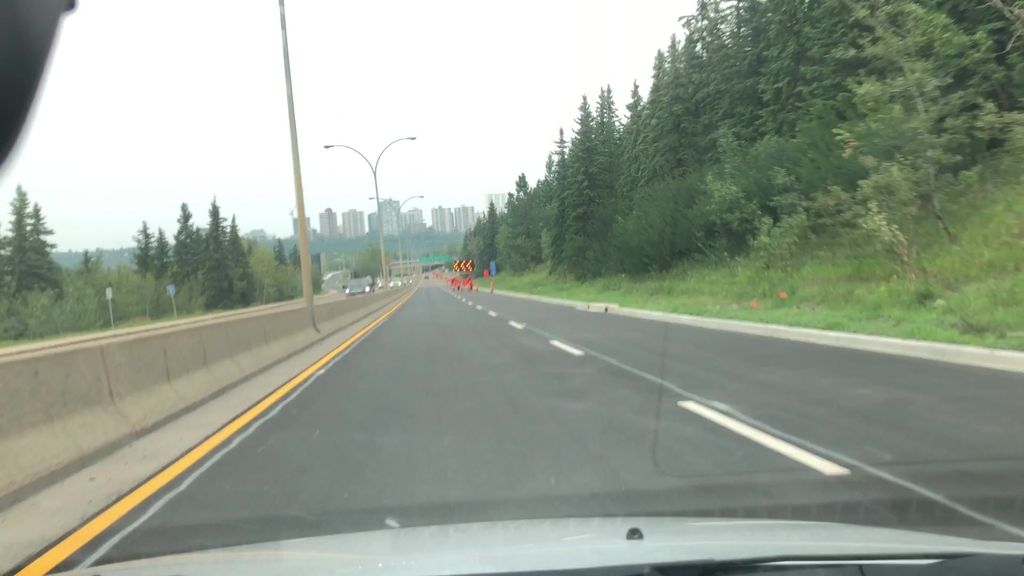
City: edmonton